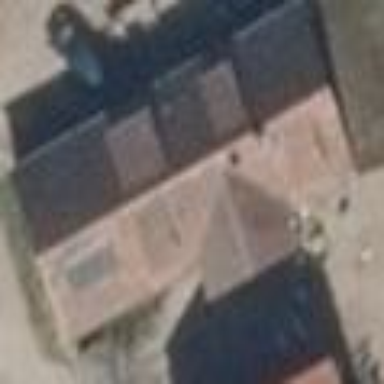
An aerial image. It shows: Shed building.